Aerial crown-view tile of a tropical tree (Barro Colorado Island, Panama), acquired 20250317:
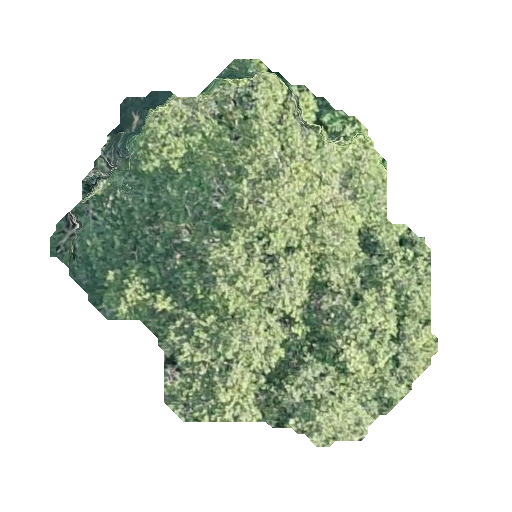
Species: Calophyllum longifolium
GBIF accepted scientific name: Calophyllum longifolium
Crown area: 145.908 m²